Question: i have an table view and + symbol is on the every cell of table view ,i should able to see disappearing + symbol by animating whenever i selected the cell
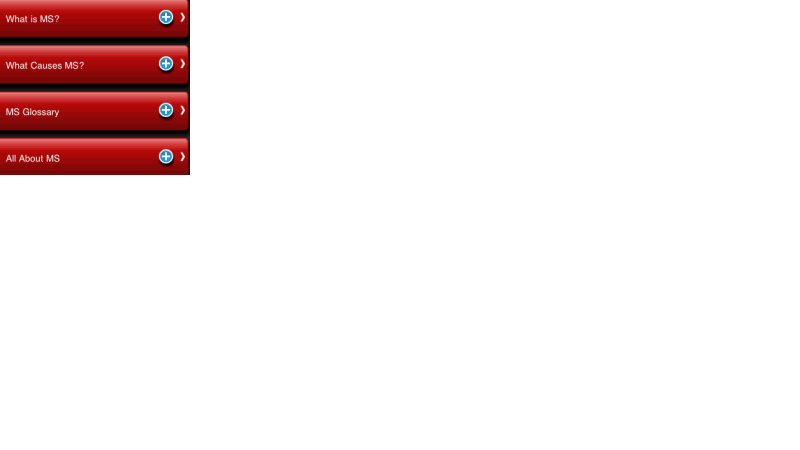
Answer: You want to fade out the plus symbol when its clicked? If so you can do it by animating its alpha to 0 like so:
'''
[UIView beginAnimation:nil]
[mySymbol setAlpha:0.0]
[UIView setAnimationDuration:.33]
[UIView commitAnimation];
'''
Hope it helps